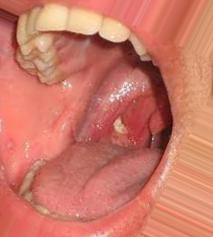
Condition: Mouth Ulcer